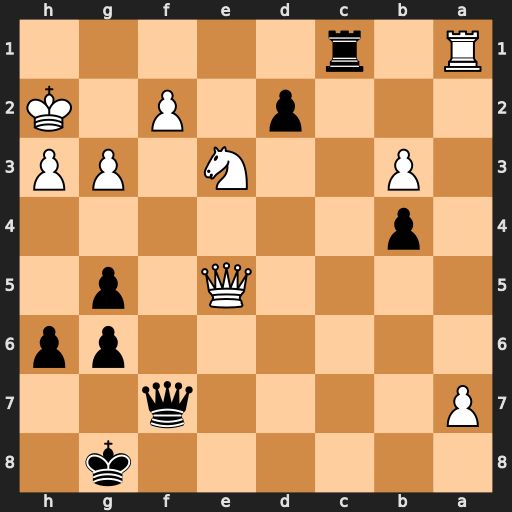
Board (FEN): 6k1/P4q2/6pp/4Q1p1/1p6/1P2N1PP/3p1P1K/R1r5
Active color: b
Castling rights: -
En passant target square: -
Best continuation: Qxf2+ Ng2 Qg1#